Question: I am a web developer and I want to add a yahoo sign in for my website. I am currently developing website and running it on local host. When I am creating the Yahoo App it is not allowing to put the address in the URL. How should I proceed?

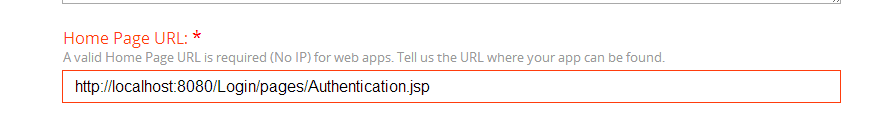
Answer: Your site needs to be hosted on an externally facing location. Localhost doesn't mean anything to yahoo. It also looks like they won't let you enter just an IP address so they may require you to be on a domain.
If yahoo is going to be trusting you with user data they want you to be as legitimate as possible.
This SO question seems to have a workaround. See the second answer. <URL>